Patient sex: F
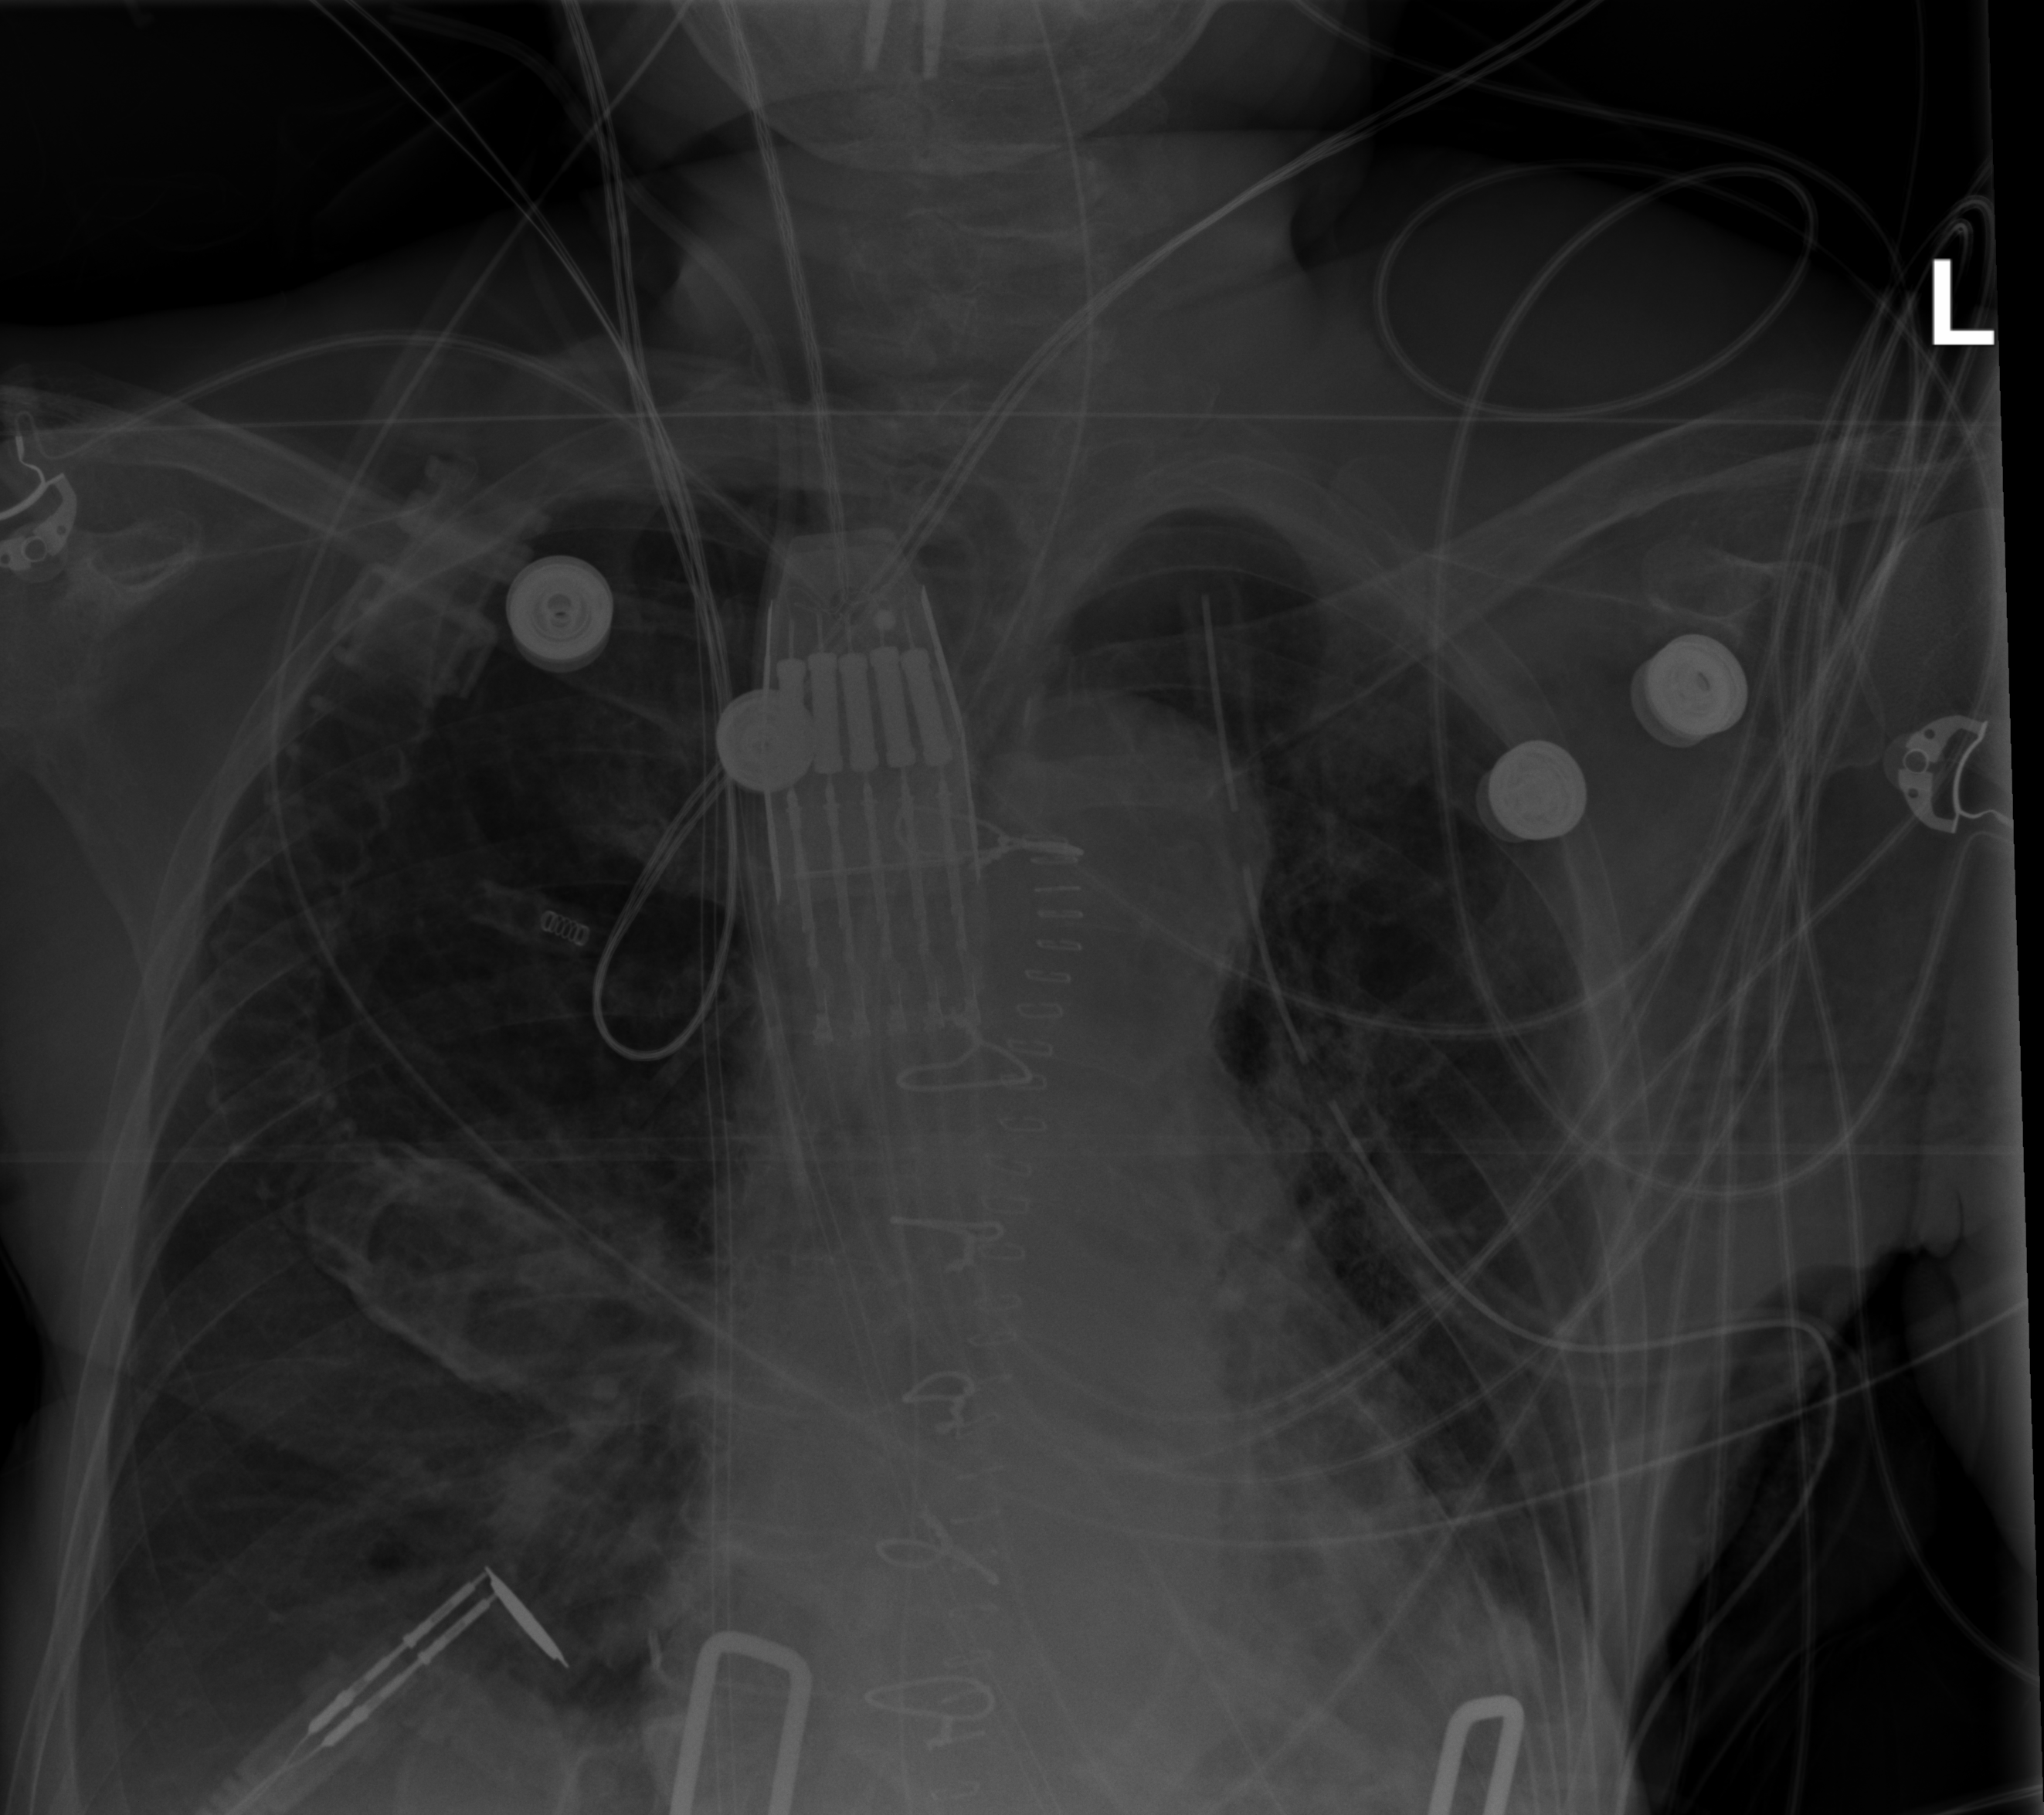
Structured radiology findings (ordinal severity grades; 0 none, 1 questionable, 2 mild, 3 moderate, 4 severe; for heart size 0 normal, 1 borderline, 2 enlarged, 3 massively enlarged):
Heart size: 1
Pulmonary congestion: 0
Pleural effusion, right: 2
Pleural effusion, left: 2
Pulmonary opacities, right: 0
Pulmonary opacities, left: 1
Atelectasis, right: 2
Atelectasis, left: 3